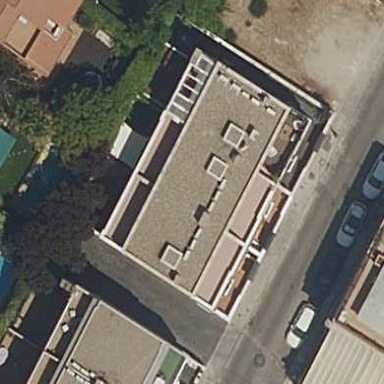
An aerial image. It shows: Building.